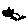
Label: cat